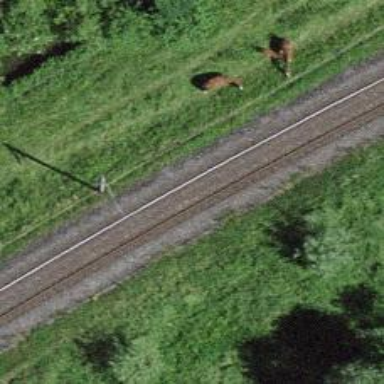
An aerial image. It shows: Single-track electrified railway with contact line.